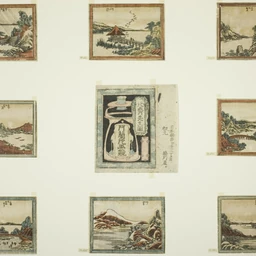
Title: Eight Views of Omi in Etching Style (Doban Omi hakkei) and cover sheet
Artist: Katsushika Hokusai
Caption: eight views of omi in etching style (doban omi hakkei) and cover sheet, block printing, print, paper (fiber product), japanese (culture or style), asian art, katsushika hokusai, a work made of color woodblock print; horizontal koban, arts of asia, art institute of chicago